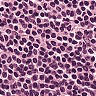
Metastatic tissue present: no